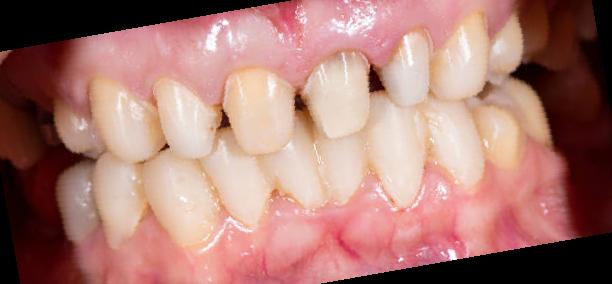
Condition: Gingivitis